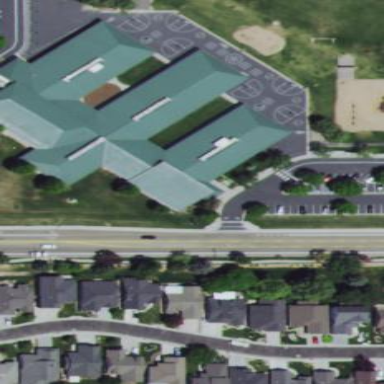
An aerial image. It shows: Asphalt schoolyard.